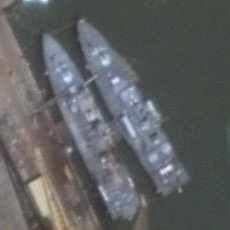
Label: combat